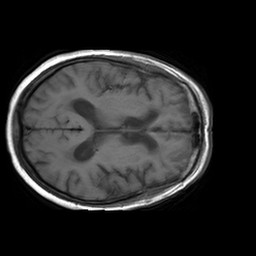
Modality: T1w
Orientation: axial
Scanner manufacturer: philips
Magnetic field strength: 1.5 T
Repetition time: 0.7047 s
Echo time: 0.015 s